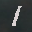
Label: 1